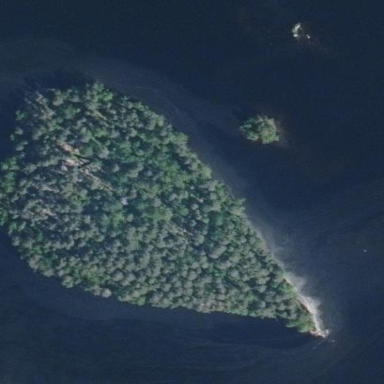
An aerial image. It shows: Islet.